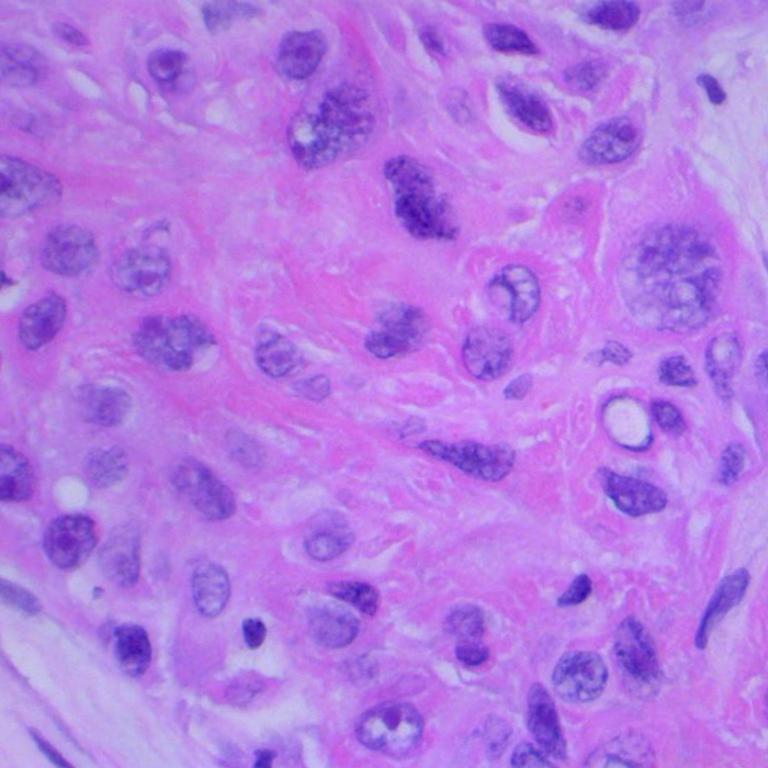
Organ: lung
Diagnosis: squamous carcinomas